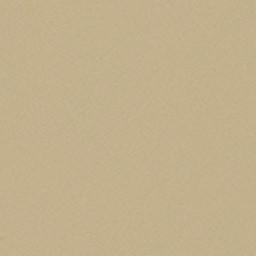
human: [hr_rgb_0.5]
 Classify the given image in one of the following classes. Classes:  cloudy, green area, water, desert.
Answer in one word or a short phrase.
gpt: desert